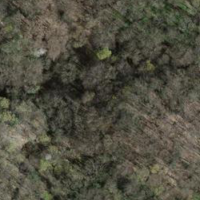
EUNIS habitat code: 41
Species observed at this site:
Cardamine heptaphylla